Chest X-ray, AP view. Patient: 14 years old, sex M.
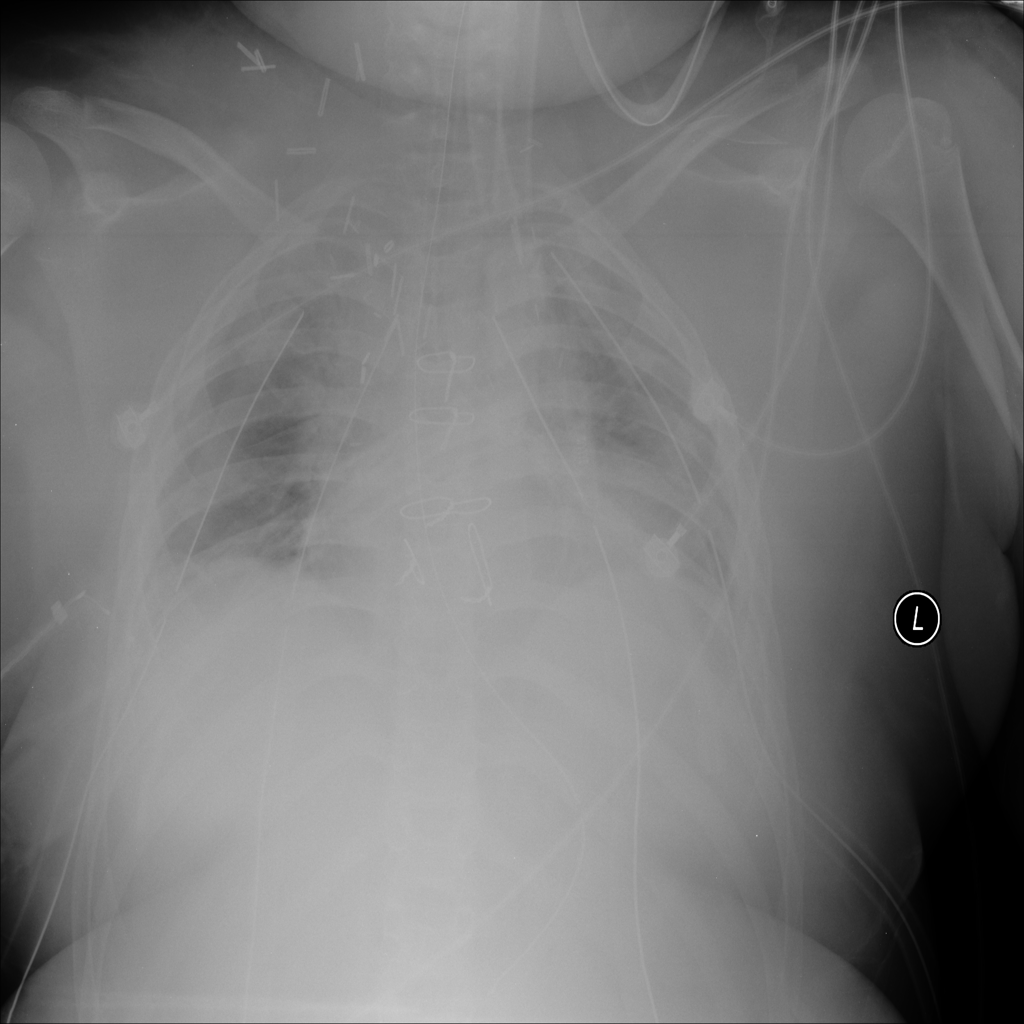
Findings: No Finding